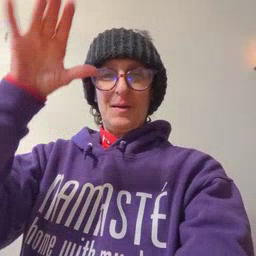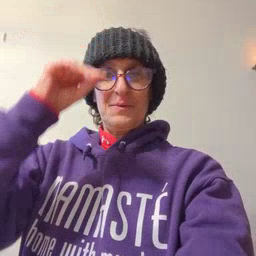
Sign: cowboy